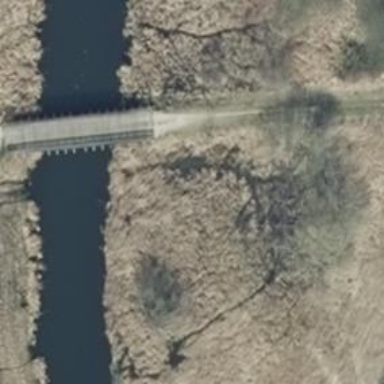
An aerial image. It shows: Track road on bridge.